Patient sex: M
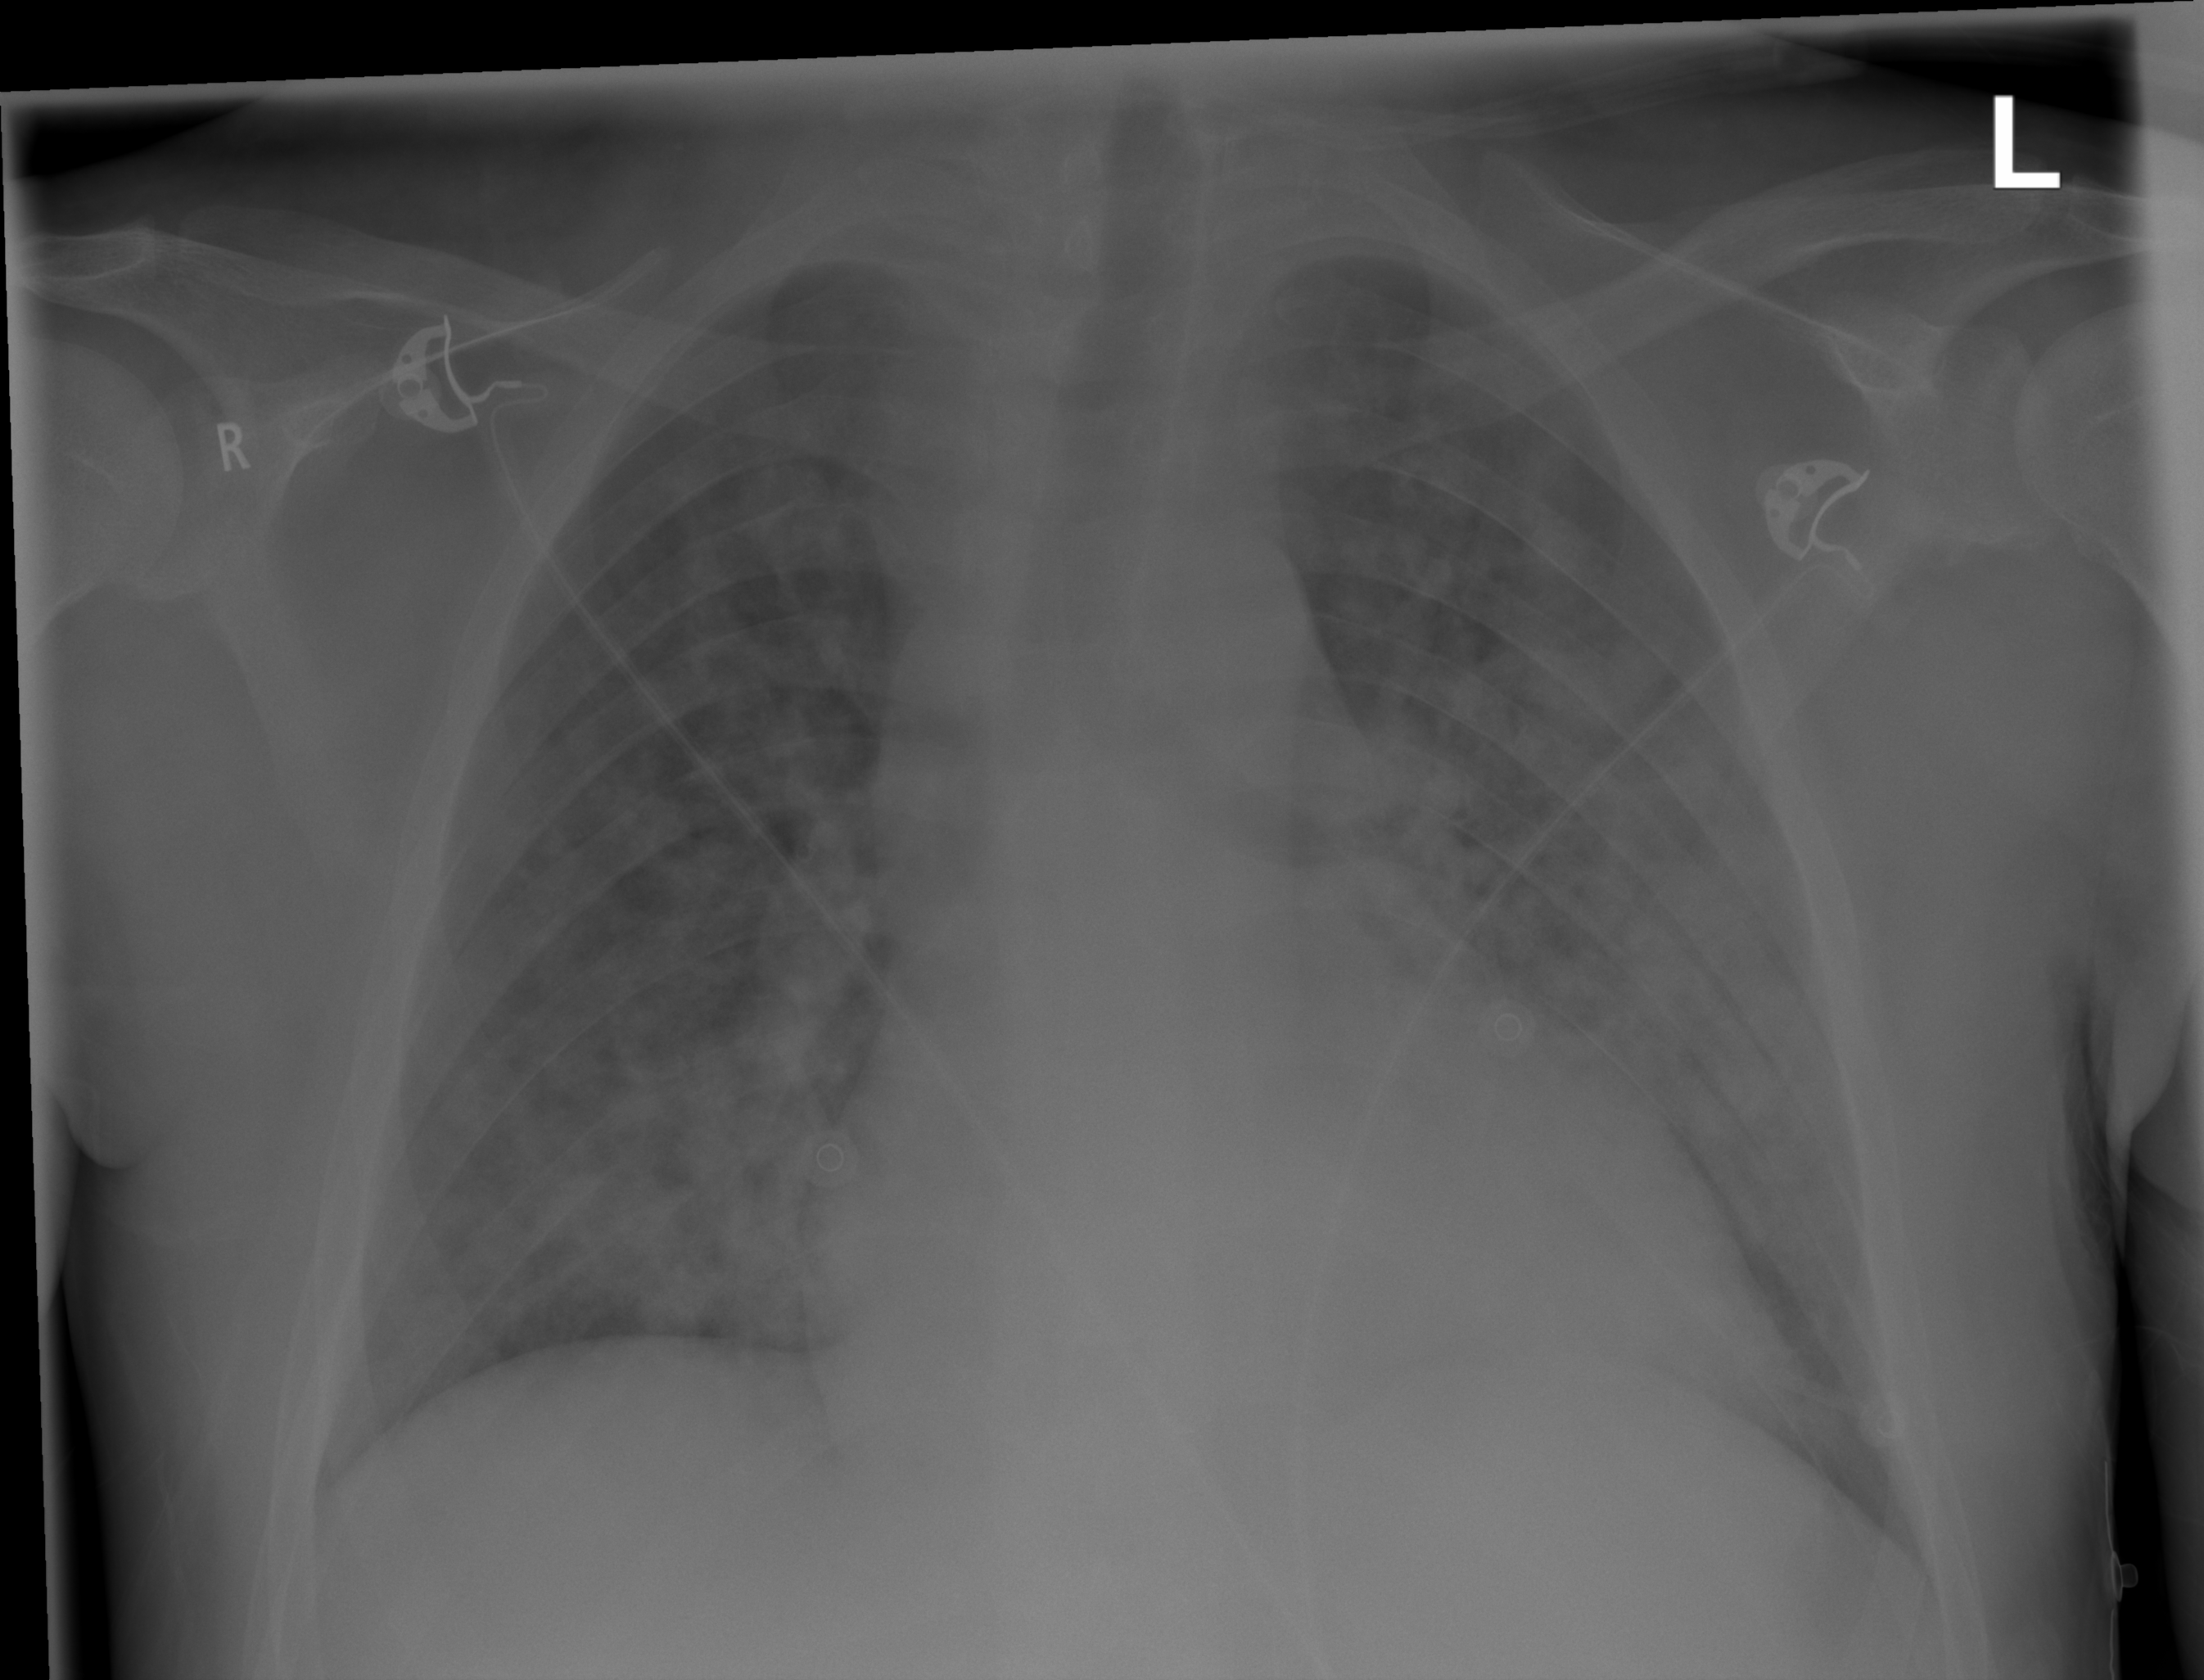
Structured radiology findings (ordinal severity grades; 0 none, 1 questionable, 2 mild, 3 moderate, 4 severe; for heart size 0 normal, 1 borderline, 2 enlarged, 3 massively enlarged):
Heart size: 2
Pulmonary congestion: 0
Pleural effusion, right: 0
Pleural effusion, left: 0
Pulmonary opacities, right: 3
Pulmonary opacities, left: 3
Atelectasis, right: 3
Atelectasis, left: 3